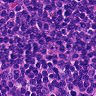
Metastatic tissue present: no